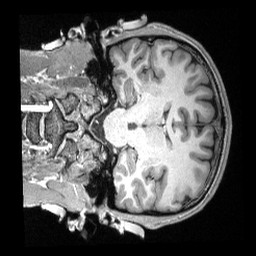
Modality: T1w
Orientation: coronal
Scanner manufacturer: siemens
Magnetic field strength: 3 T
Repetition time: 2.3 s
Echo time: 0.00308 s